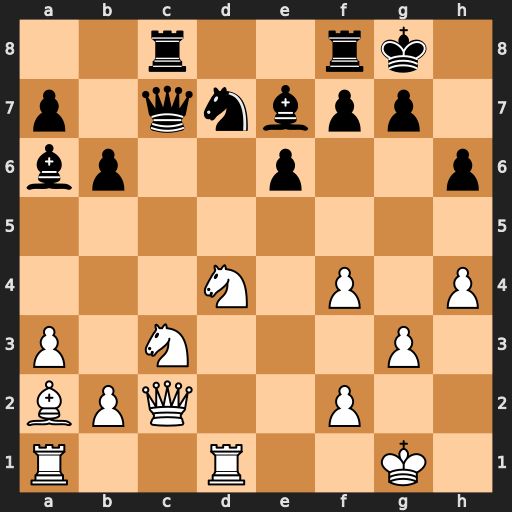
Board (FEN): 2r2rk1/p1qnbpp1/bp2p2p/8/3N1P1P/P1N3P1/BPQ2P2/R2R2K1
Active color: w
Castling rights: -
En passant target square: -
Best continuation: Nxe6 fxe6 Bxe6+